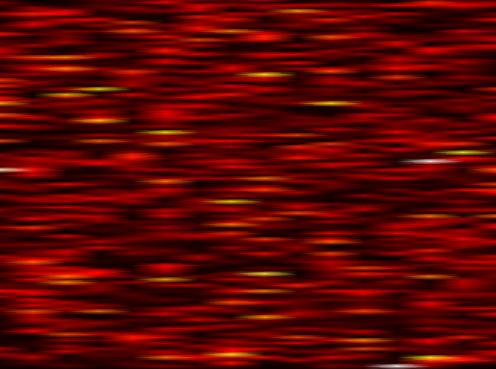
Label: WOLA